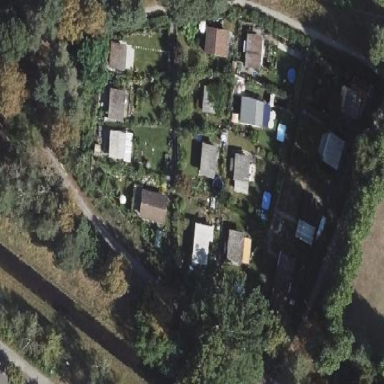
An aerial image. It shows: Area designated for allotments.